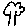
Label: tree